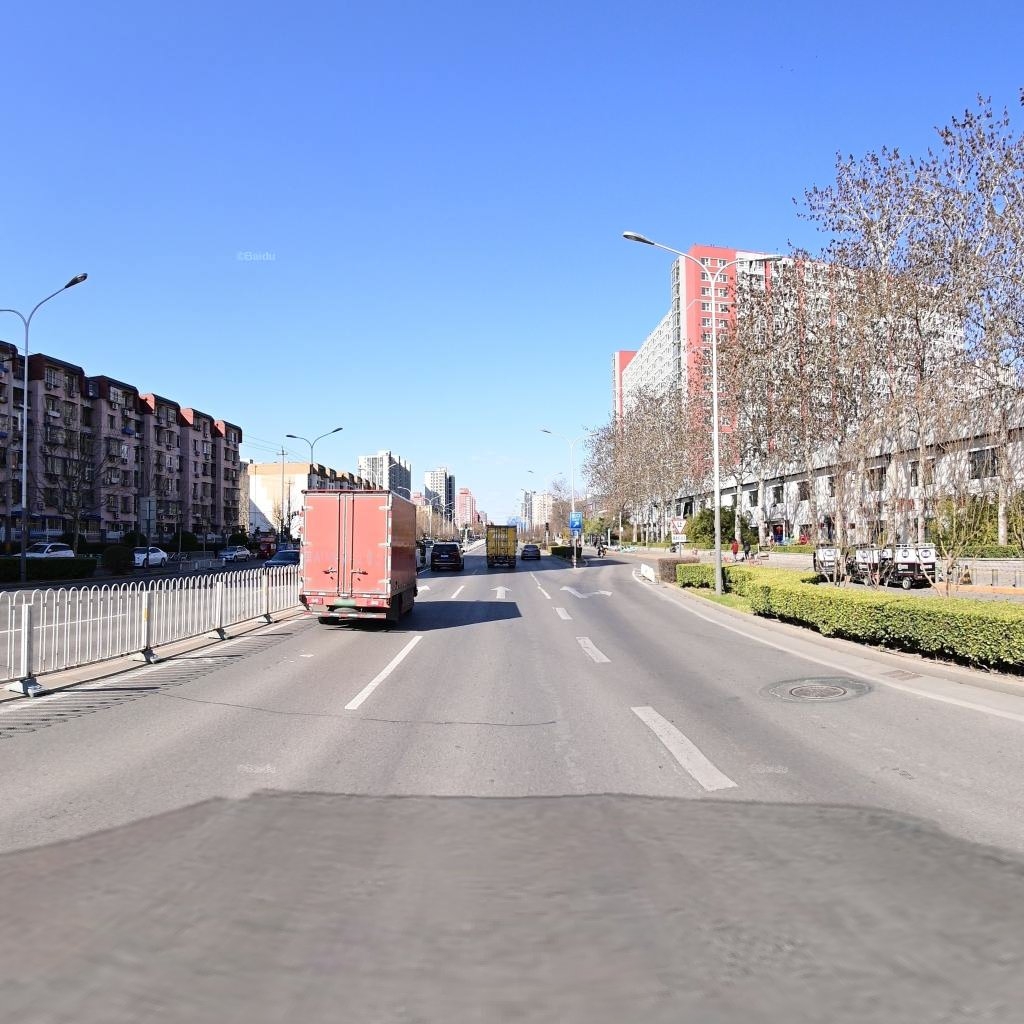
Region: Chaoyang
Road damage annotations: transverse patch, manhole cover